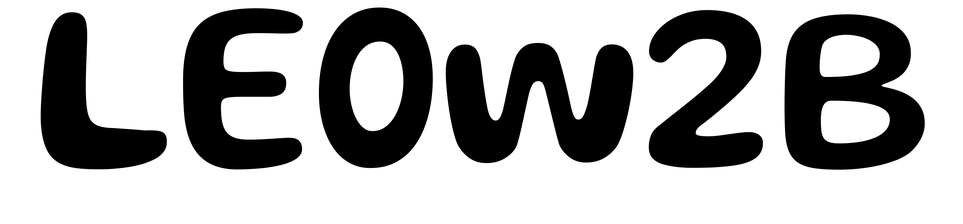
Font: Gluten_Medium